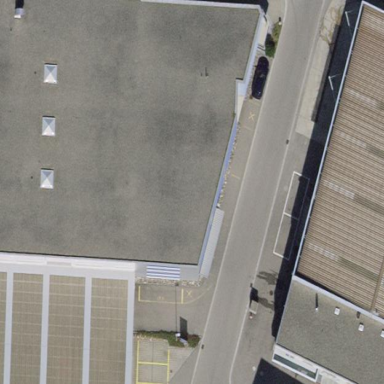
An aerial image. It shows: Industrial building.